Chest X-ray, PA view. Patient: 65 years old, sex F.
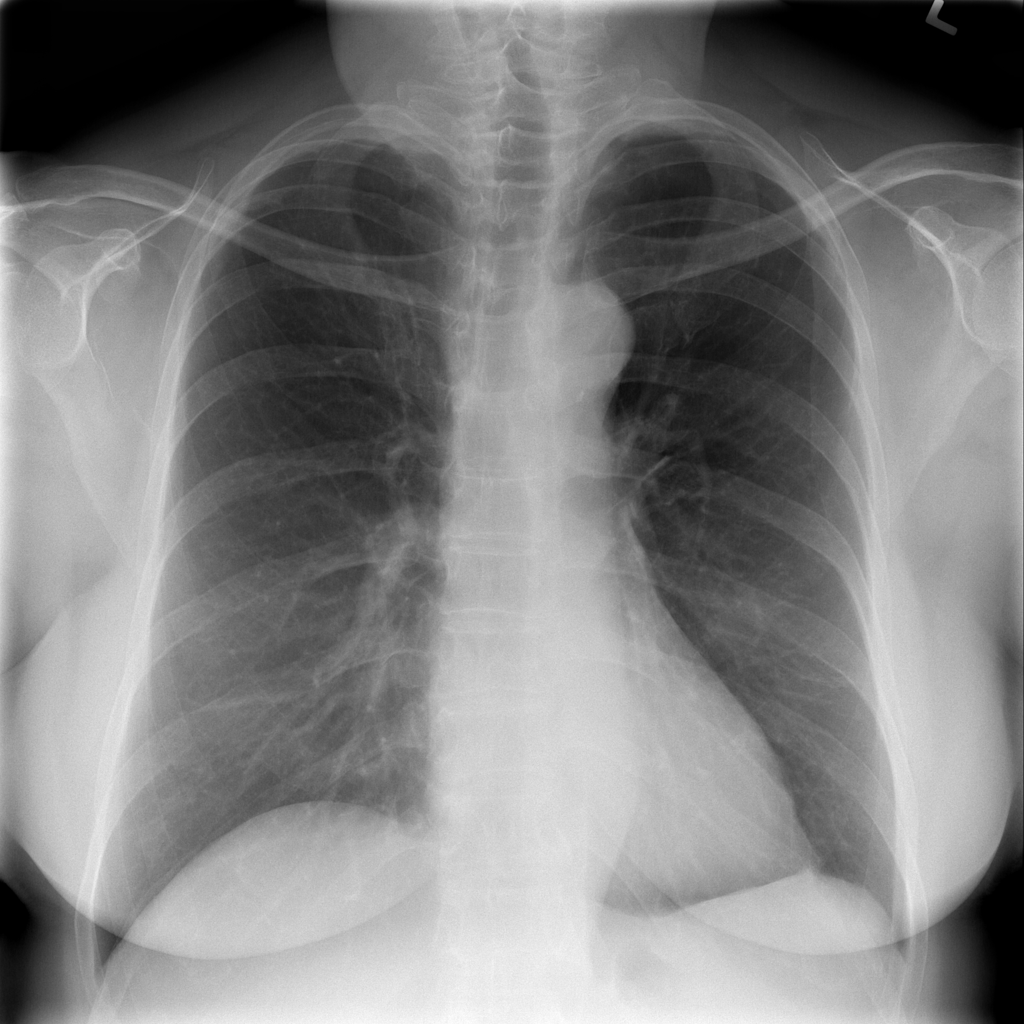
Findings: No Finding